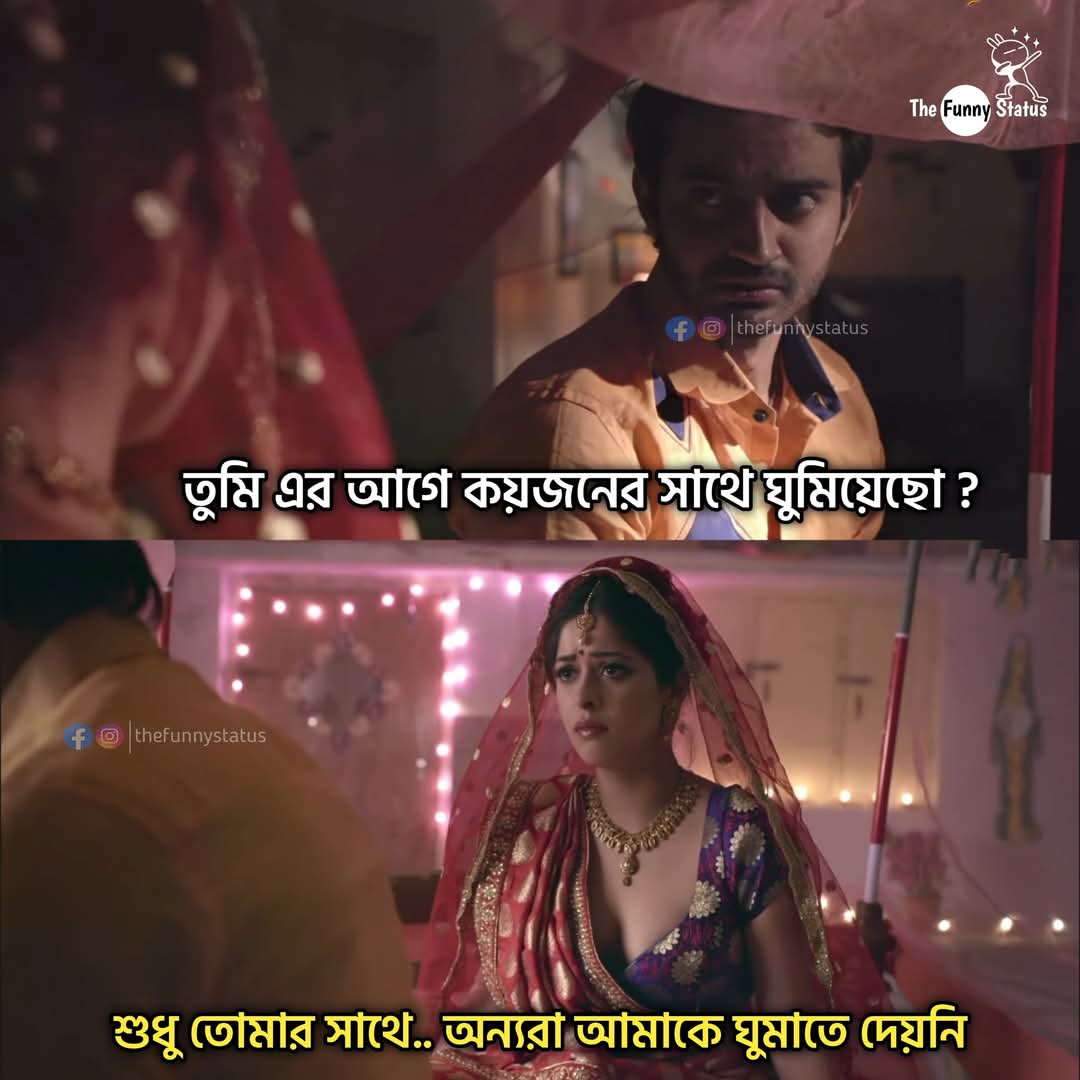
Text: তুমি এর আগে কয়জনের সাথে ঘুমিয়েছো?
শুধু তোমার সাথে.. অন্যরা আমাকে ঘুমাতে দেয়নি
Label: Non Hate